Question: I am having an issue where the UISearchBar keeps resizing once i click away then goes back, to the appropriate size. I am setting the frame and the bounds like so in the init.
'''
[_searchBar setFrame:CGRectMake(10, 10, 300, 20)];
[_searchBar setBounds:CGRectMake(10, 10, 300, 20)];
'''
I am also doing this for layoutSubviews
'''
- (void)viewDidLayoutSubviews
{
[super viewDidLayoutSubviews];
[_searchBar setFrame:CGRectMake(10, 10, 300, 20)];
[_searchBar setBounds:CGRectMake(10, 10, 300, 20)];
}
'''

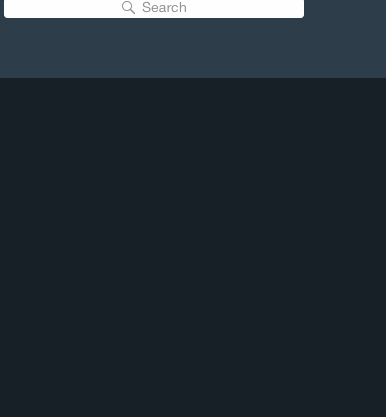
Answer: So the real true way to solve this is to use Autolayout with visualConstraints. The searchbox no longer resized once I started to use it.